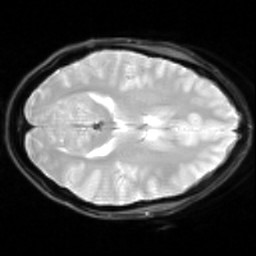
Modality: inplaneT2
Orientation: axial
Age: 22
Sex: female